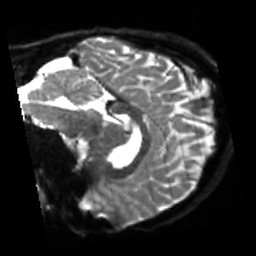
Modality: sbref
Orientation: sagittal
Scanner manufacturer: siemens
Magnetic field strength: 3 T
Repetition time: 4 s
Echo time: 0.0594 s